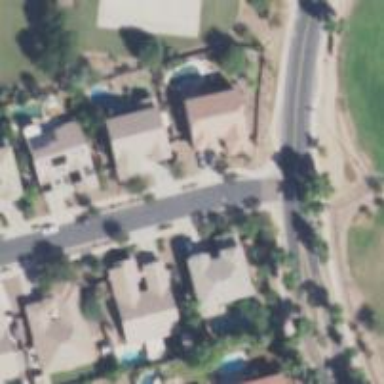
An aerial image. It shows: Smooth asphalt road in residential area.